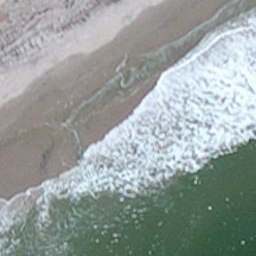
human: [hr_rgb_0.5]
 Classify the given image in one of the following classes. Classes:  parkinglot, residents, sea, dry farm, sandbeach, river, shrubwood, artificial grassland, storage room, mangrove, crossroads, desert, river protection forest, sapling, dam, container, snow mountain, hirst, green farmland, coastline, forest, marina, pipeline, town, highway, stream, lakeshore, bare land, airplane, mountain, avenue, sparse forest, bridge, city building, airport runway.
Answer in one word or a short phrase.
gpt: coastline